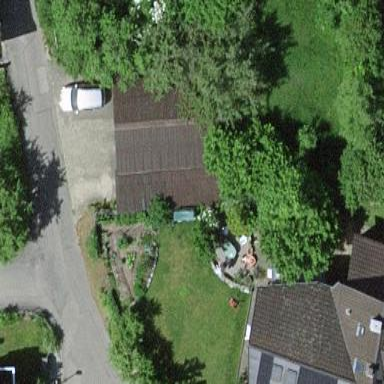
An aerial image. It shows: Garage building.